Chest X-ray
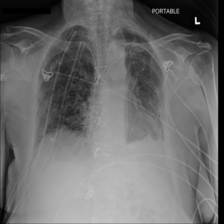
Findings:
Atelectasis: negative
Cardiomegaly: negative
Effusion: negative
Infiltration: negative
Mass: negative
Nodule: negative
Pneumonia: negative
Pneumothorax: negative
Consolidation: negative
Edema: negative
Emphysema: negative
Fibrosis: negative
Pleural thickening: negative
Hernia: negative